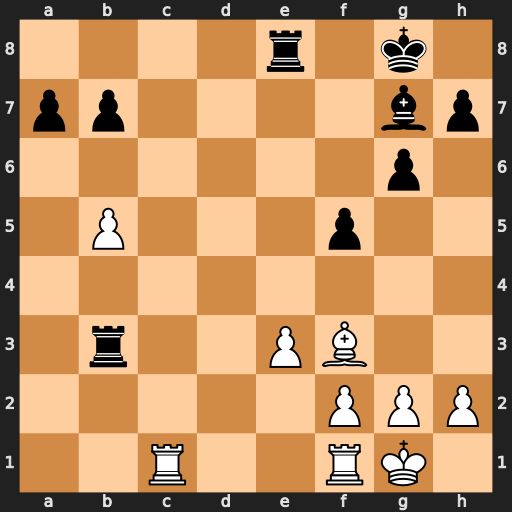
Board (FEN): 4r1k1/pp4bp/6p1/1P3p2/8/1r2PB2/5PPP/2R2RK1
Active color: w
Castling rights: -
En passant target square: -
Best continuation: Bd5+ Kf8 Bxb3